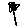
Label: flower